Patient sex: F
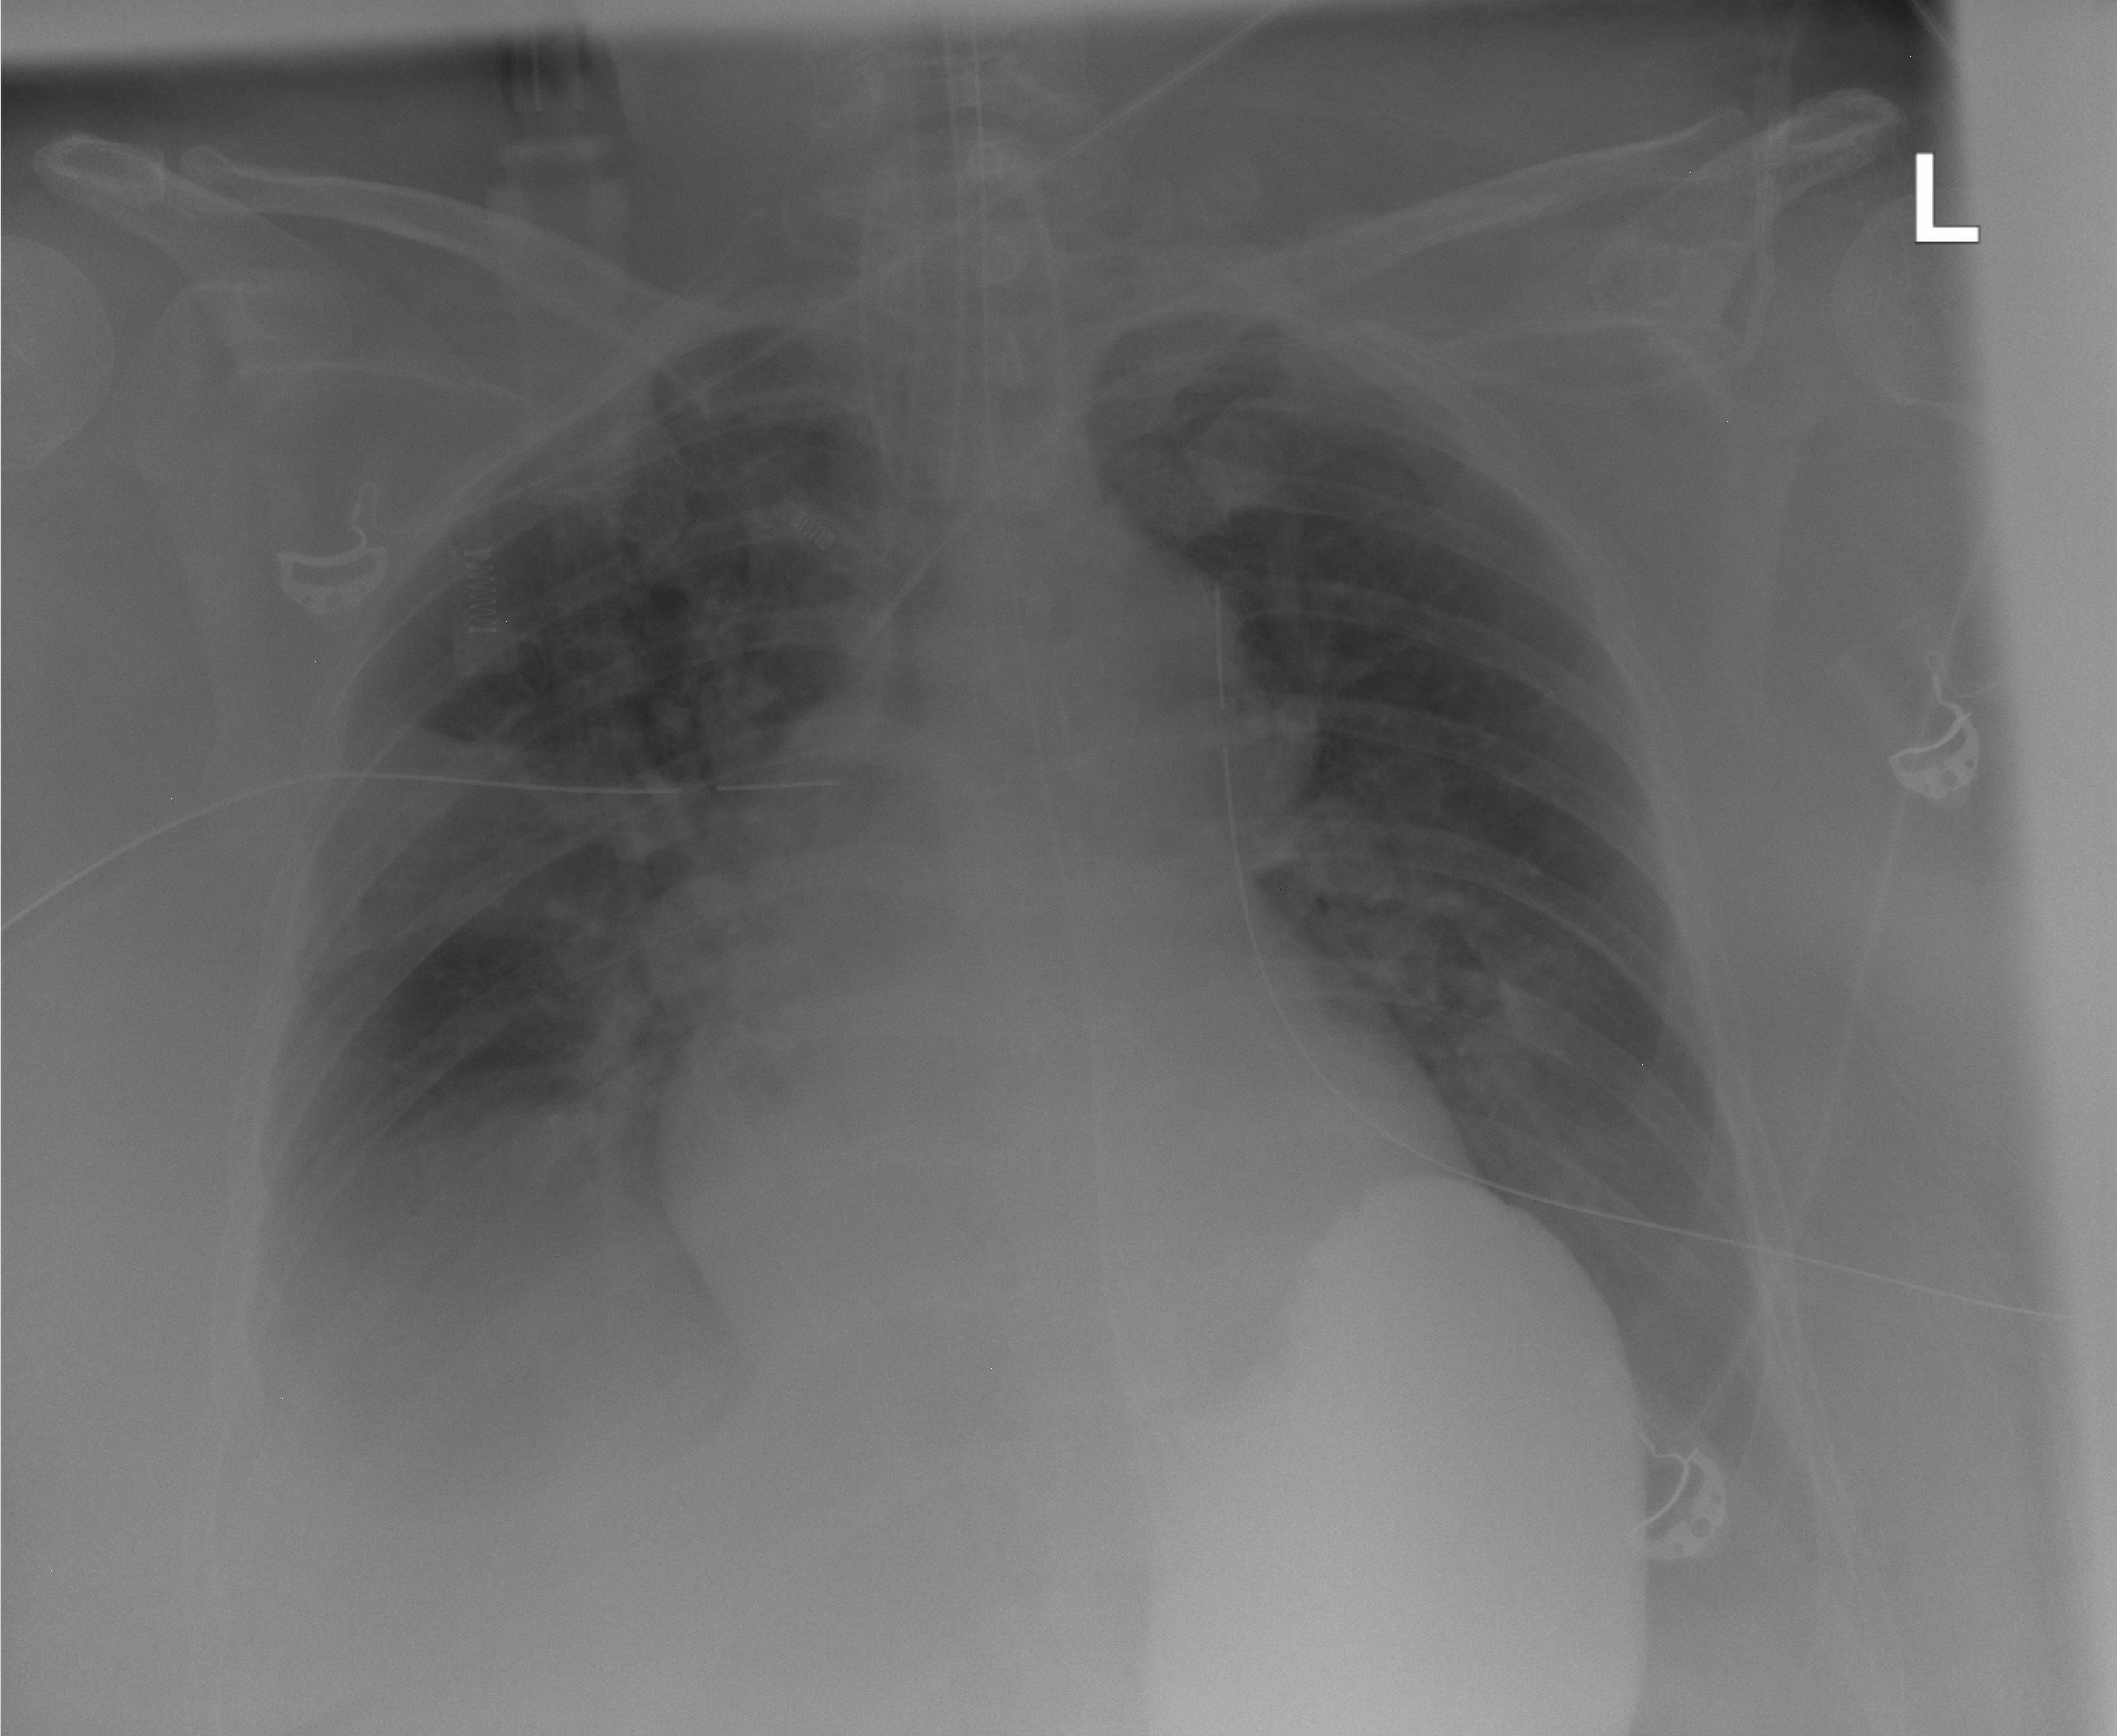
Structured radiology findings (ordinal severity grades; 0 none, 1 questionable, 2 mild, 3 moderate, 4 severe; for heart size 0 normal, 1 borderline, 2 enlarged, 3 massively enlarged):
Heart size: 2
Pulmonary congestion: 1
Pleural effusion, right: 3
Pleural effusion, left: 3
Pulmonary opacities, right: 1
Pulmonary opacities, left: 2
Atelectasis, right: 2
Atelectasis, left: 2